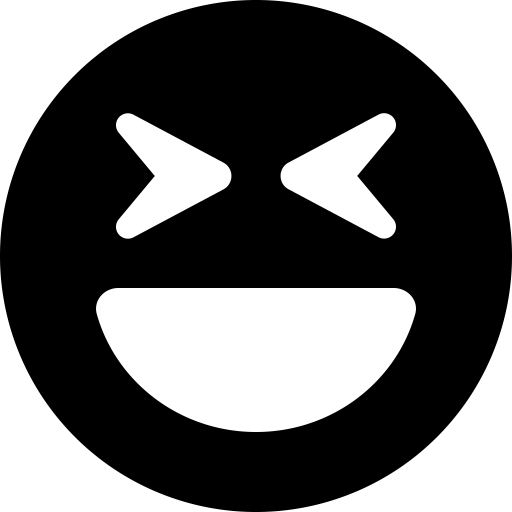
Tags: icon, FontAwesome, fa-icon, solid, face, laugh, squint